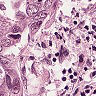
Metastatic tissue present: yes